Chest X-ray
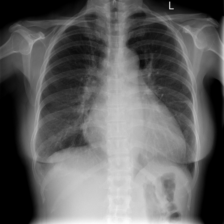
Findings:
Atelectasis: positive
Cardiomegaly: positive
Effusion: positive
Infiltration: positive
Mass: negative
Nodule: negative
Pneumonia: negative
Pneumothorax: negative
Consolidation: negative
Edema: negative
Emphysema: negative
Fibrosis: negative
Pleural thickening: negative
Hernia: negative